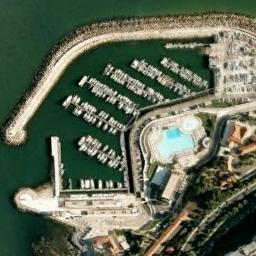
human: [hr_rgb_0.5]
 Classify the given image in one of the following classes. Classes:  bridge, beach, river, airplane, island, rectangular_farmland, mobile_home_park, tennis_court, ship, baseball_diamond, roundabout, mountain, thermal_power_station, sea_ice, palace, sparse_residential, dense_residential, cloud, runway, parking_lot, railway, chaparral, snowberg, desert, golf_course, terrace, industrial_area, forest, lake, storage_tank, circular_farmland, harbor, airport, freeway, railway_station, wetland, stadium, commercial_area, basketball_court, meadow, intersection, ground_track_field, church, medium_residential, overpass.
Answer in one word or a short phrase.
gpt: harbor